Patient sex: F
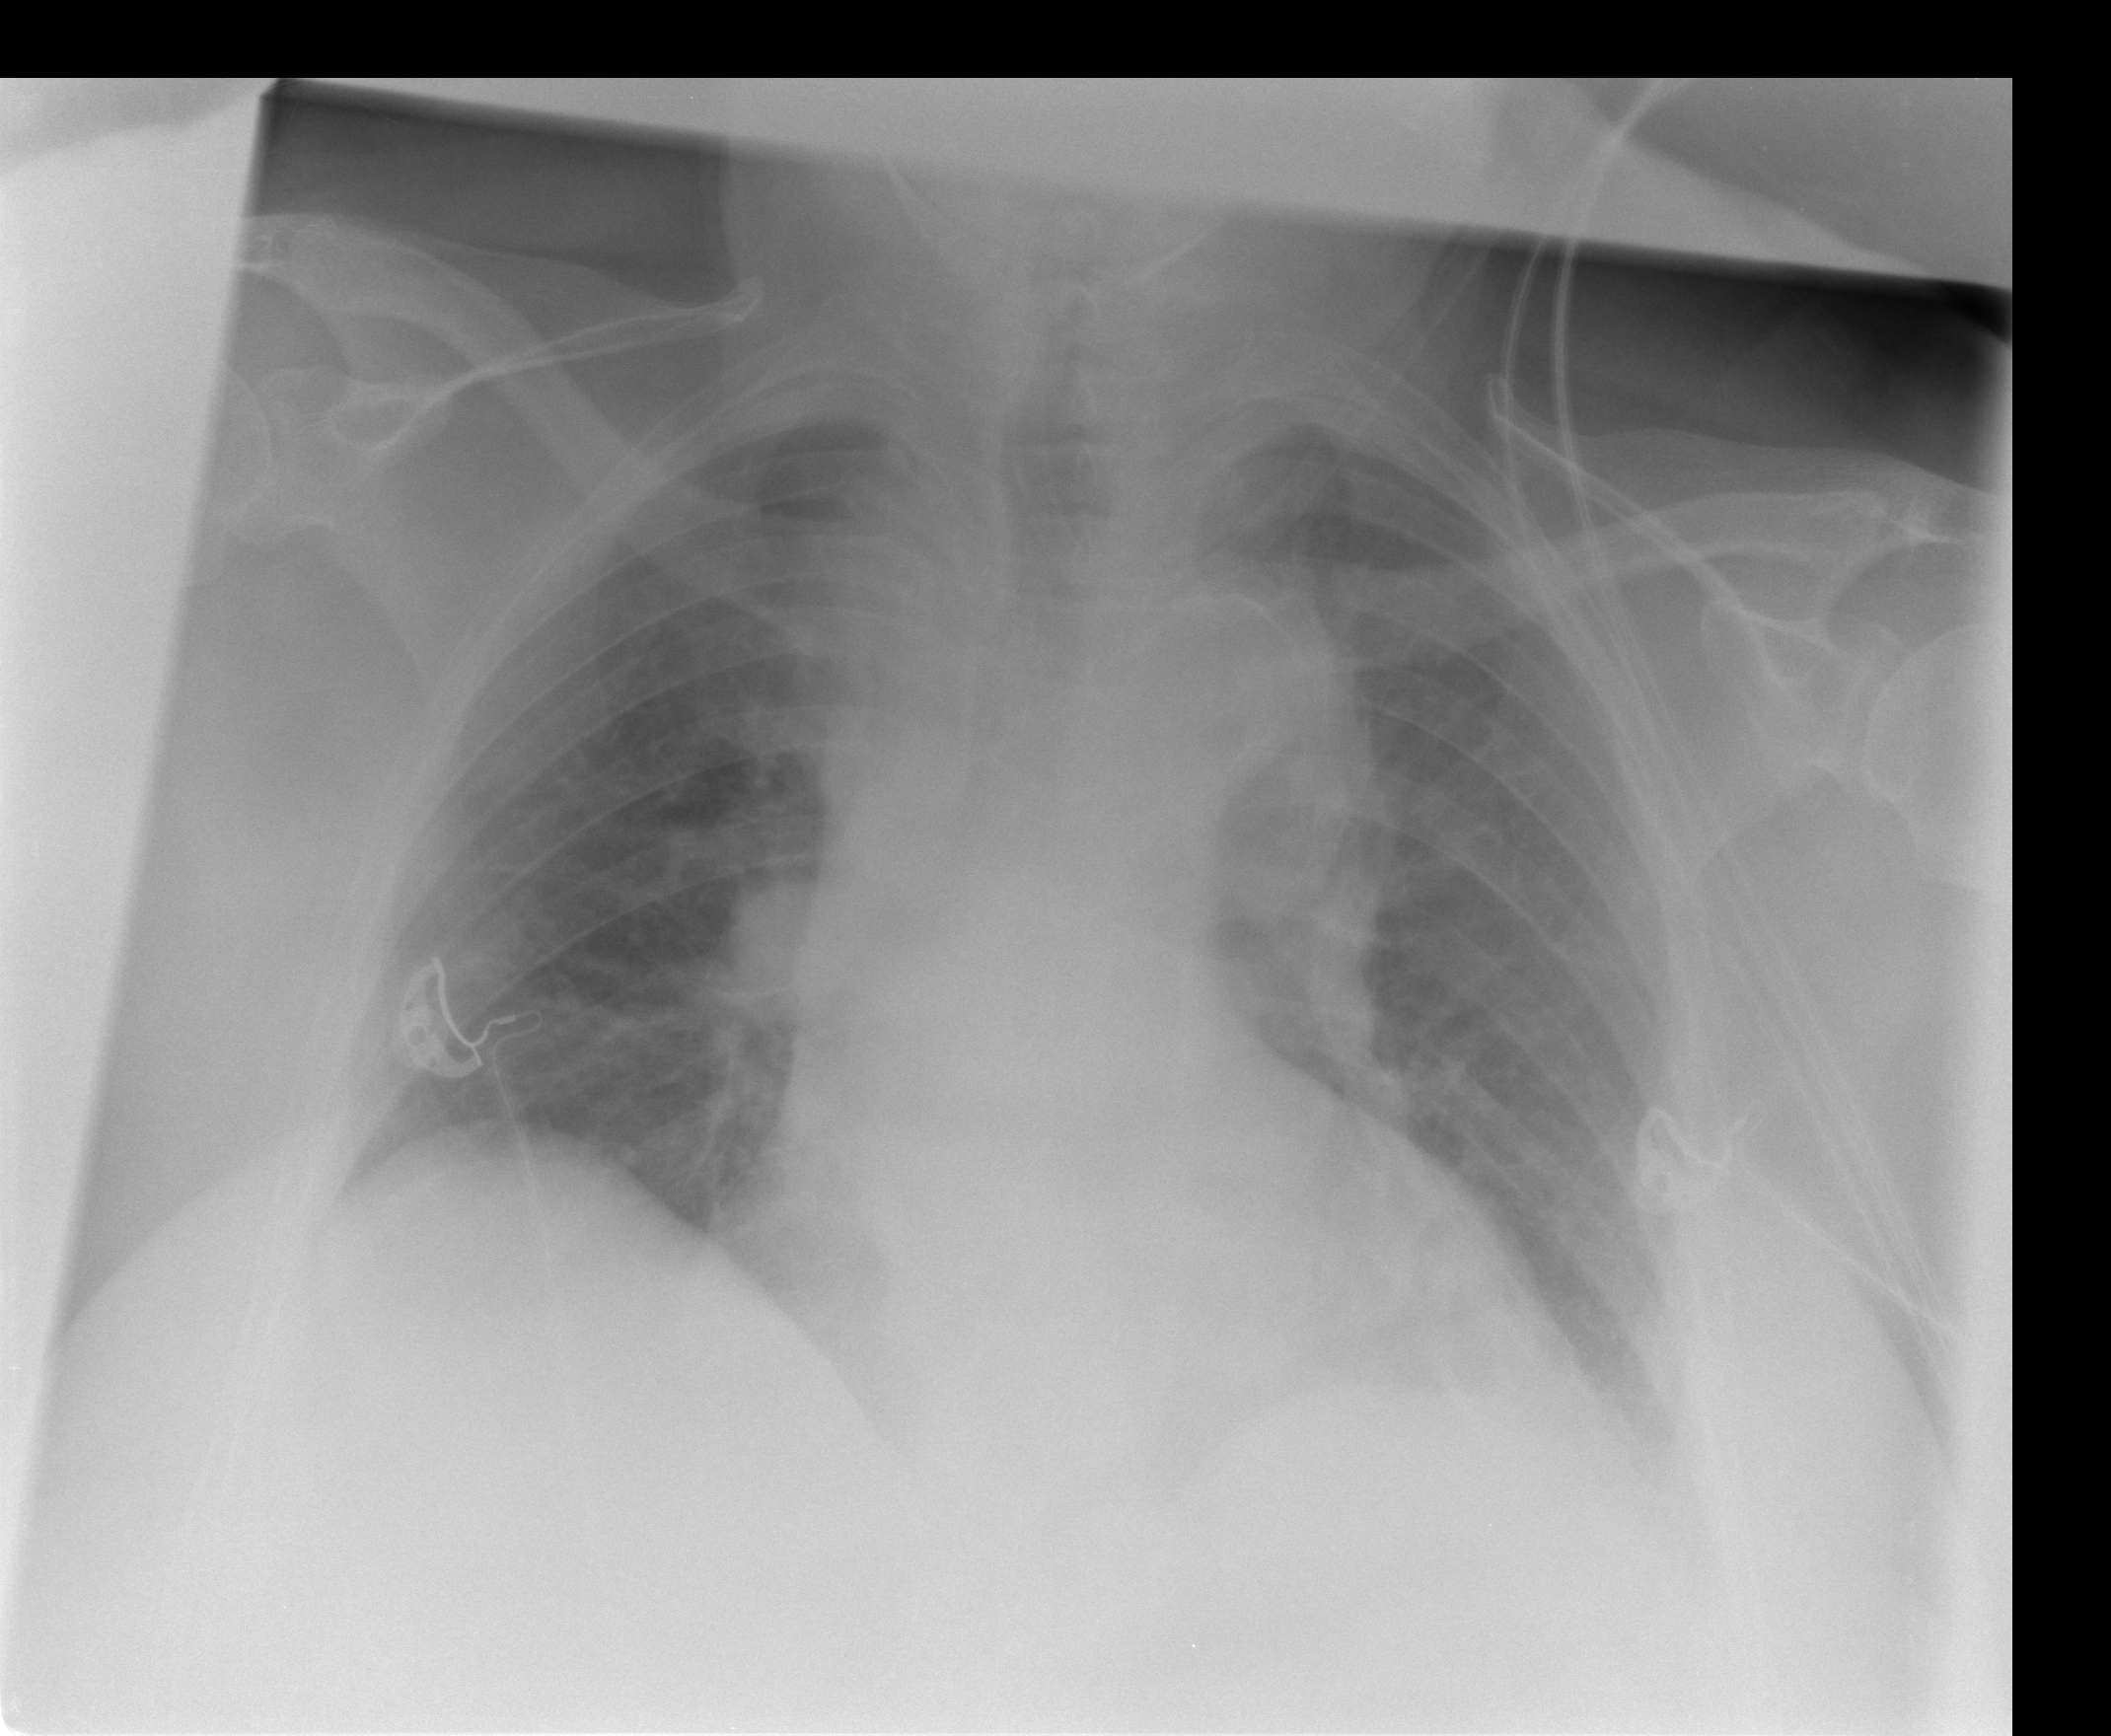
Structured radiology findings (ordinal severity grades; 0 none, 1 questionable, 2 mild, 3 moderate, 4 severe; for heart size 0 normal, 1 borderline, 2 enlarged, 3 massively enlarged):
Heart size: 0
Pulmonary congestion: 2
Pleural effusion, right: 0
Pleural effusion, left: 2
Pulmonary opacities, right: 0
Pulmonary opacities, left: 0
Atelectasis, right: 2
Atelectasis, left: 2